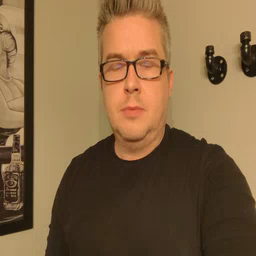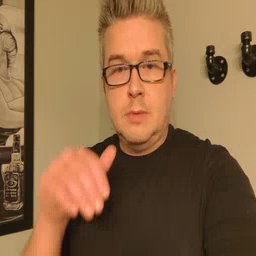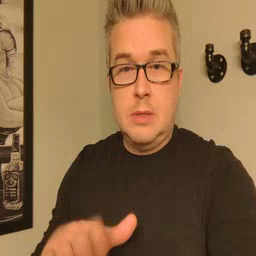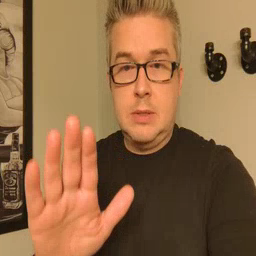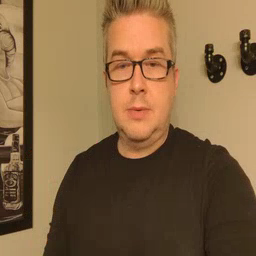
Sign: into